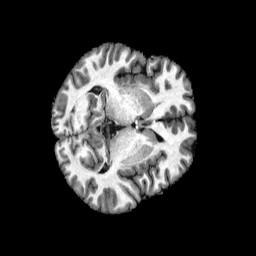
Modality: T1w
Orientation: axial
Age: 32
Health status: healthy
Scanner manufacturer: philips
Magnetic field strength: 3 T
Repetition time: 0.00792 s
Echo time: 0.003636 s